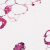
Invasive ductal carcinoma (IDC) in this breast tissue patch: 0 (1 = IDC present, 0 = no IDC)